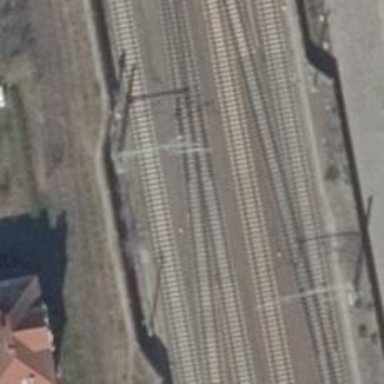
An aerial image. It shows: Rail siding with electrified contact lines for trains.